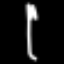
Label: fork